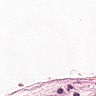
Metastatic tissue present: no